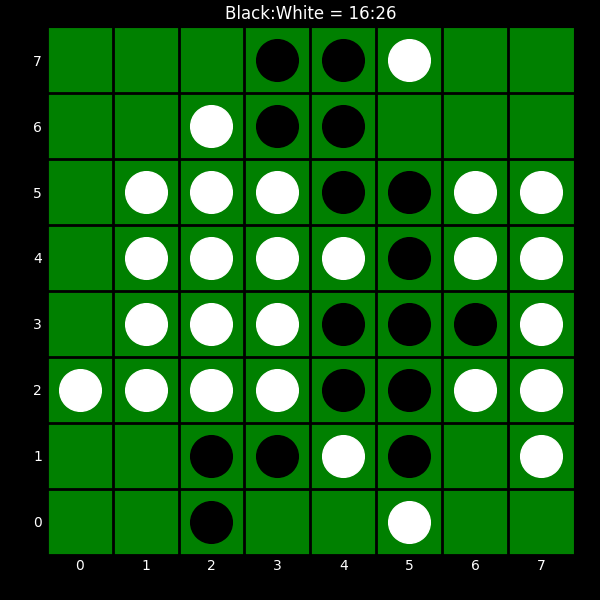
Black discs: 16
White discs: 26